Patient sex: M
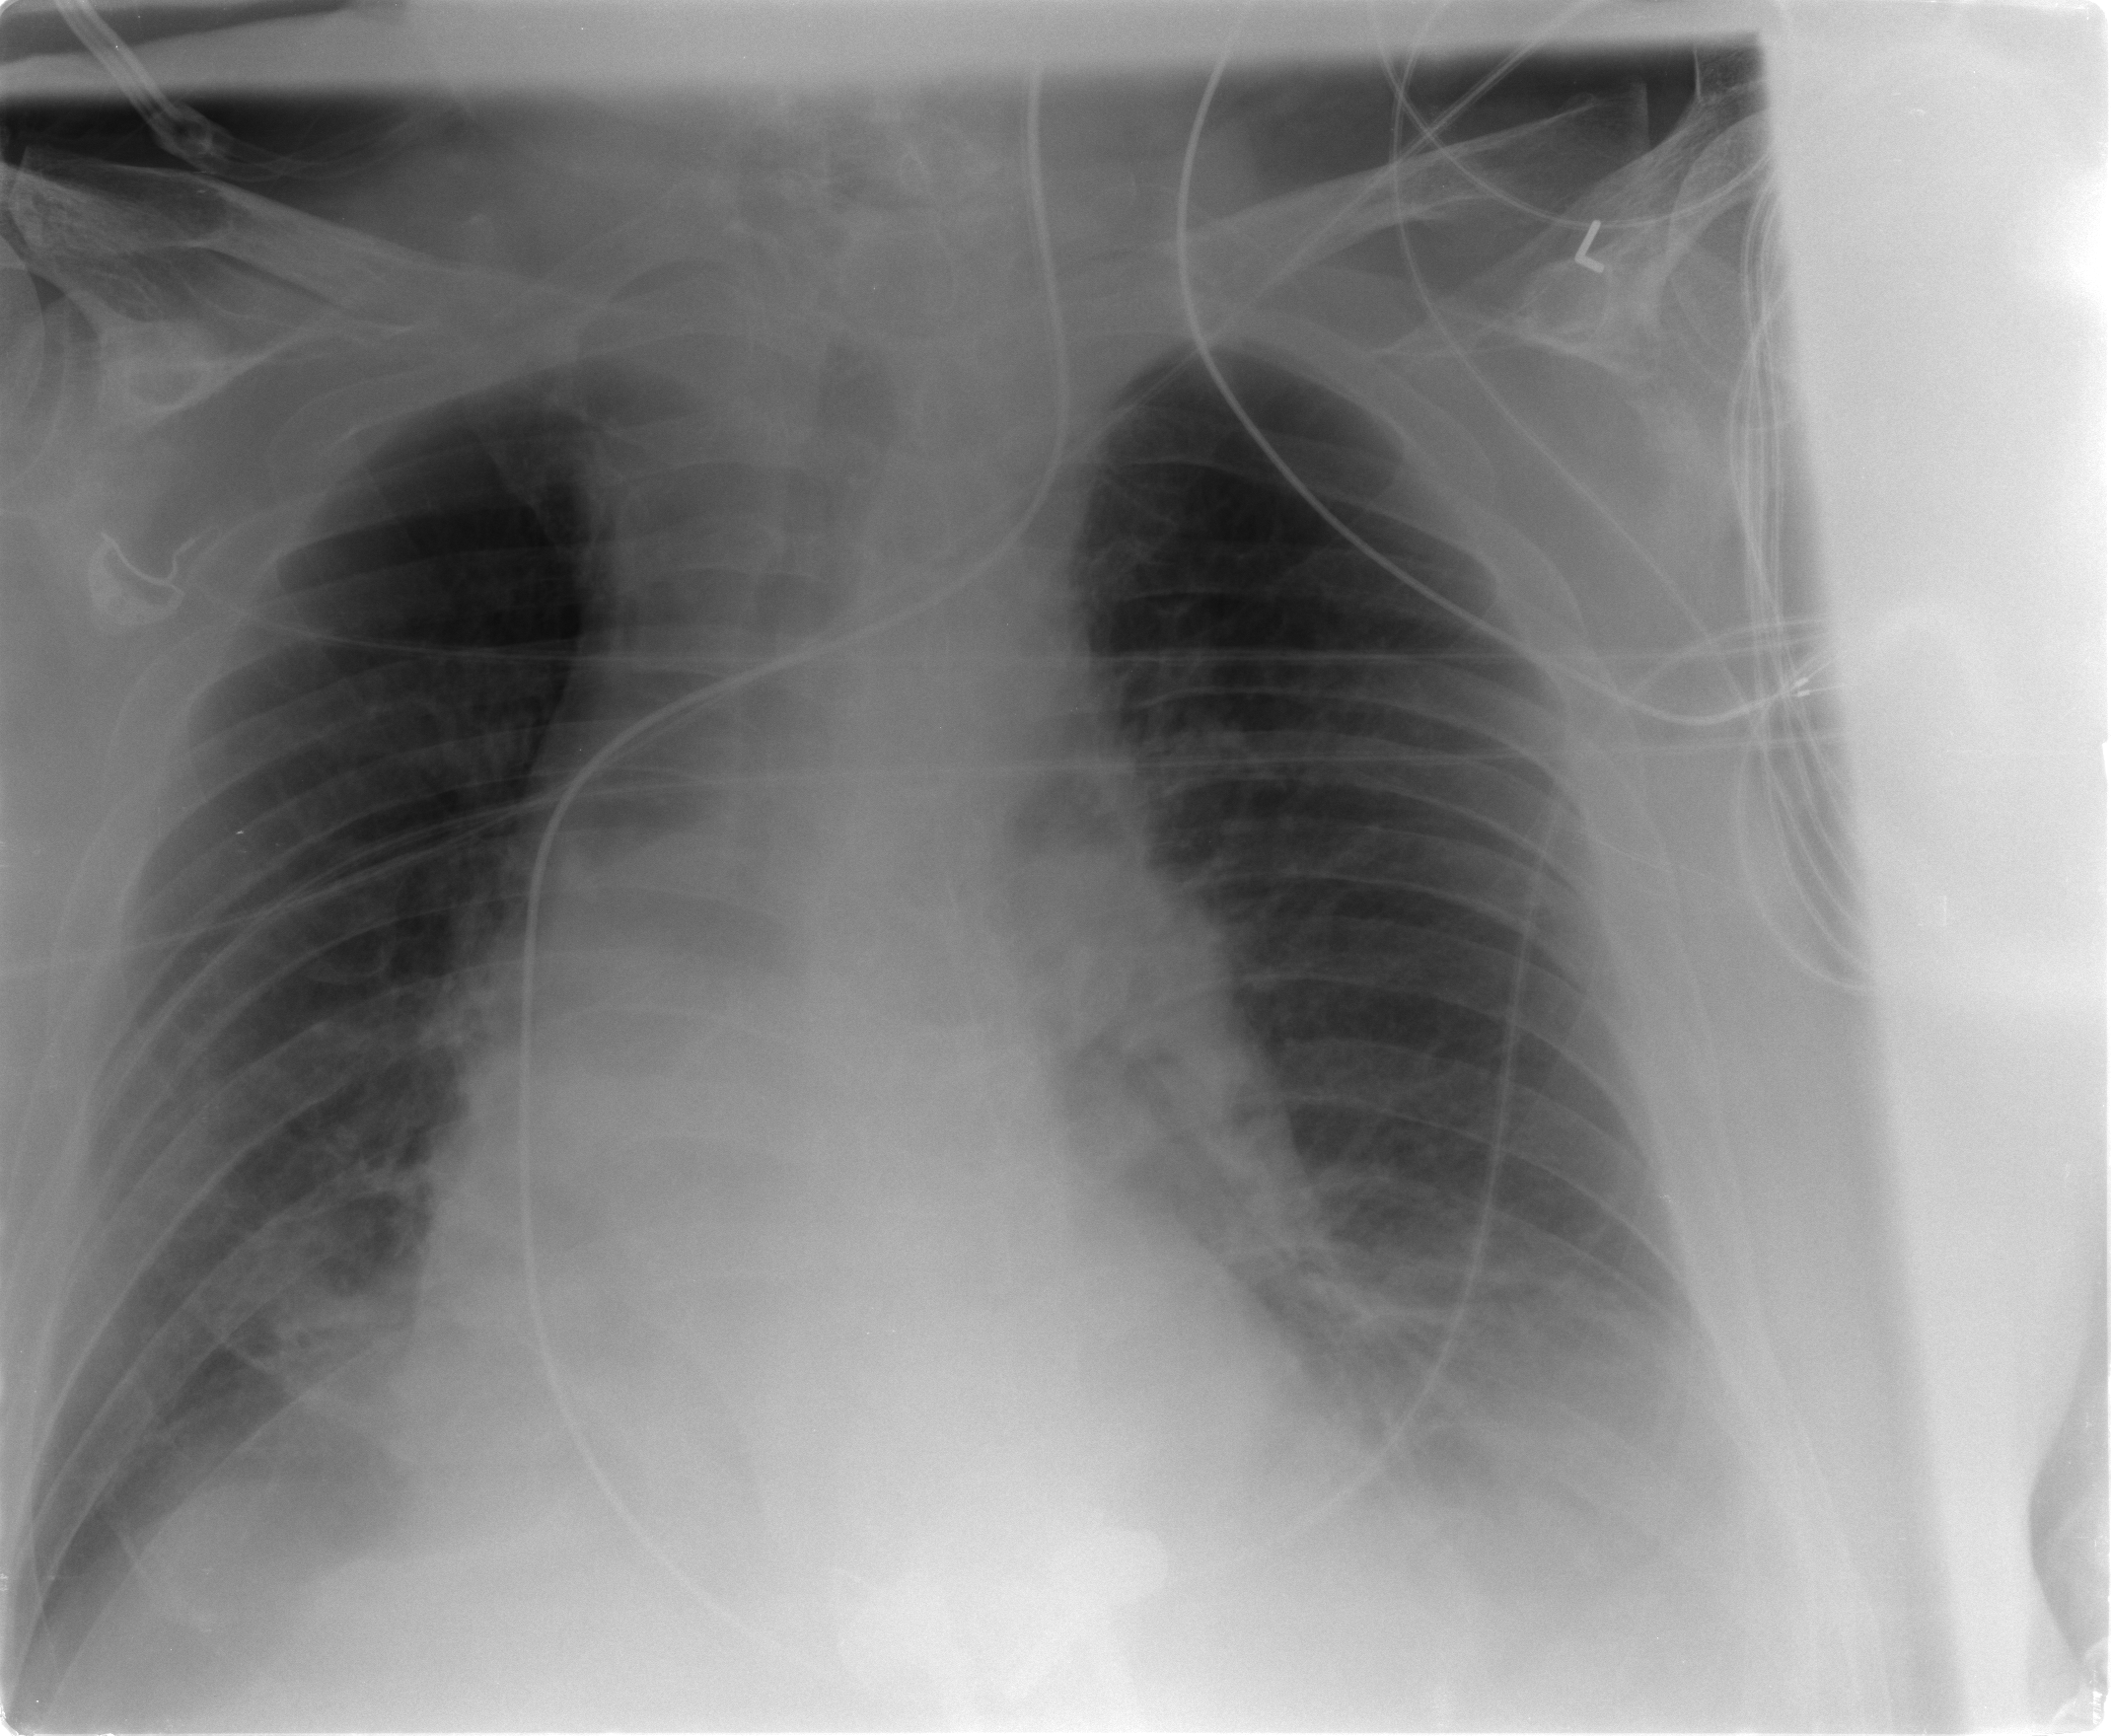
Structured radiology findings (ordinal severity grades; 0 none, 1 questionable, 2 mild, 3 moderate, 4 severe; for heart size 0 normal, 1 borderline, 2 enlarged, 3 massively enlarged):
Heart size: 1
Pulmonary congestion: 1
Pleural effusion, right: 1
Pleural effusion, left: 2
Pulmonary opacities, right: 0
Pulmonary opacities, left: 0
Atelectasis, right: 2
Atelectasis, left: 2